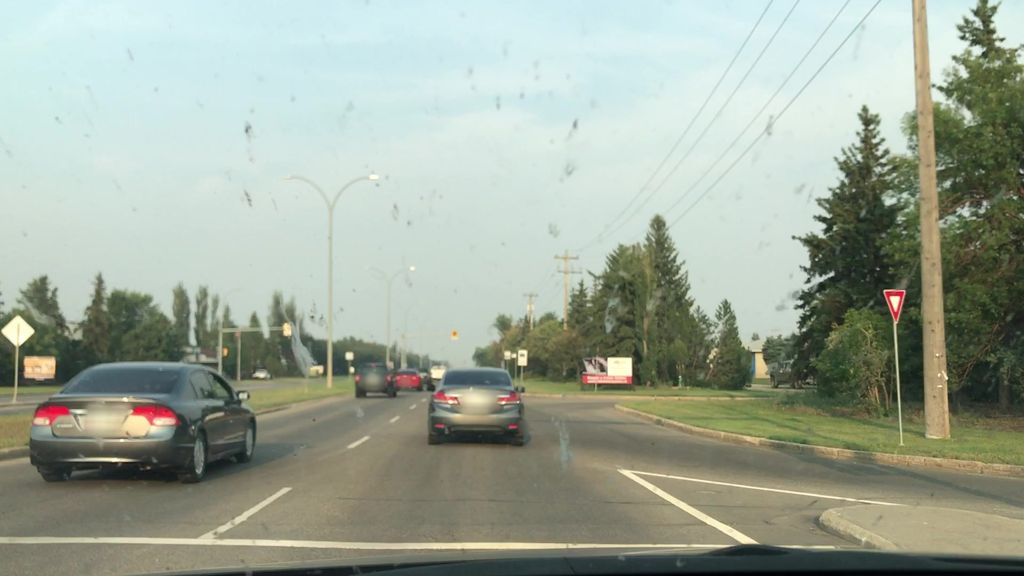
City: edmonton